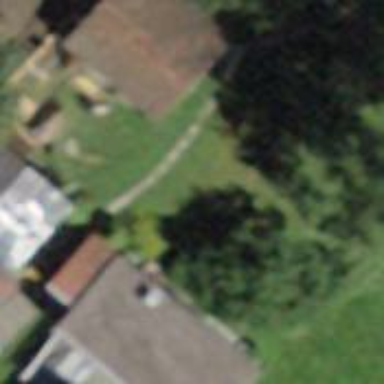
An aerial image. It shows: Allotment house.